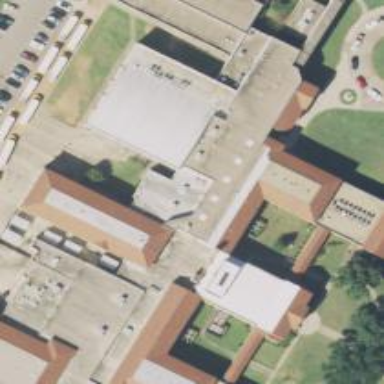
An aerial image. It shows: School building.